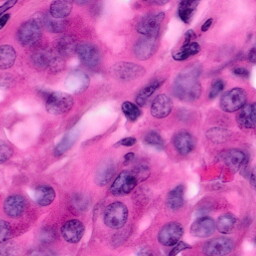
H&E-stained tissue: Pancreatic